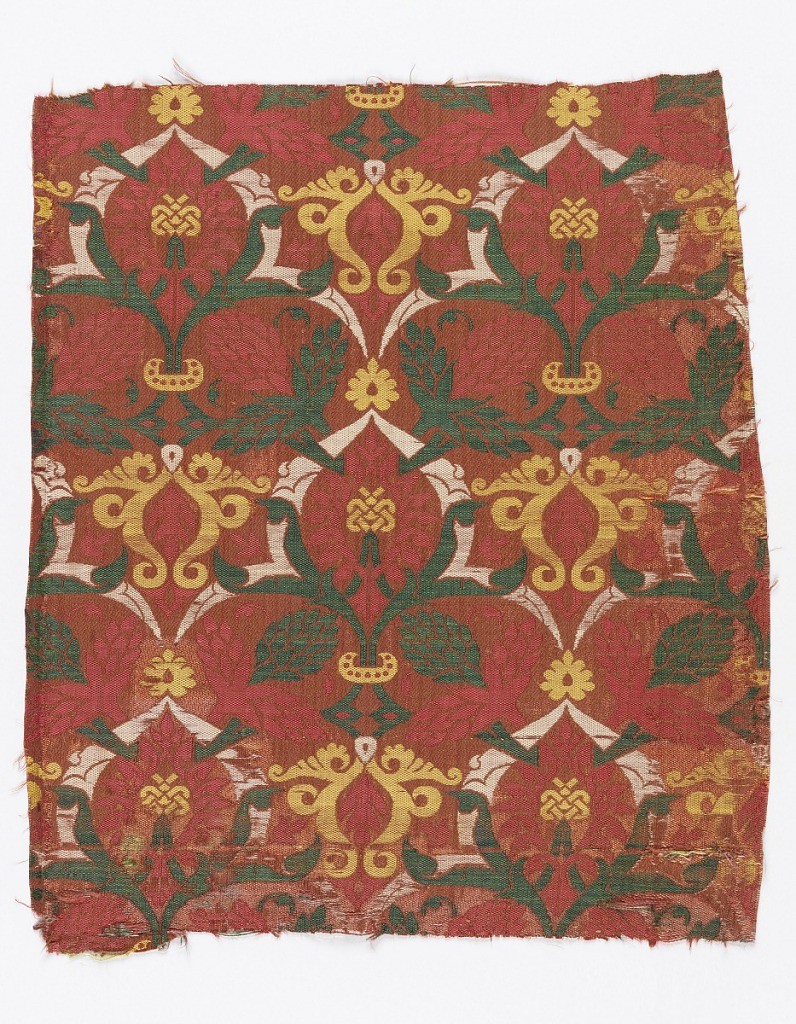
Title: Fragment
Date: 15th century
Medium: silk Technique: 4&1 satin patterned by plain weave (lampas)
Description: Curving stems with blossoms and pomegranates and areas of interlaced strapwork in rose, yellow, green and white on a red ground.